Question: I've an XML file that comes from the DB stored proc and from that I need to generate a PDF using XSL FO.Net with Grouping as shown in below image. Can anyone please guide me how to group the columns and the grouped column should not come in the HEADER columns.

Like that i can have 2 levels of grouping. I'm using the below XML and XSL FO to generate it.But not able to group by columns.
'''
<PdfPrinter>
<Reports>
<Header>
<PrintedDate>2016-07-01T15:16:09.473</PrintedDate>
<PrintedBy>Pavan</PrintedBy>
</Header>
<Report>
<Name>S</Name>
<UserName />
<Remarks />
<IPAddress>192.168.1.83</IPAddress>
<DateCreated>2015-10-07T17:48:35.243</DateCreated>
<AppID>OS</AppID>
<AppVersion>0.0.0.2</AppVersion>
<LoginDate>2015-10-07T17:48:05.380</LoginDate>
<LogoutDate>1900-01-01T00:00:00</LogoutDate>
</Report>
<Report>
<Name>S</Name>
<UserName />
<Remarks />
<IPAddress>192.168.1.83</IPAddress>
<DateCreated>2015-10-07T17:49:36.107</DateCreated>
<AppID>OS</AppID>
<AppVersion>0.0.0.2</AppVersion>
<LoginDate>2015-10-07T17:49:26.287</LoginDate>
<LogoutDate>1900-01-01T00:00:00</LogoutDate>
</Report>
</Reports>
</PdfPrinter>
'''
XSLT:
'''
<xsl:stylesheet version="2.0" xmlns:xsl="http://www.w3.org/1999/XSL/Transform"
xmlns:msxsl="urn:schemas-microsoft-com:xslt"
xmlns:ext="http://exslt.org/common"
xmlns:utilityExtension="pdfprinter:extensions:utility"
exclude-result-prefixes="msxsl utilityExtension">
<!--<xsl:output method="xml" indent="yes" omit-xml-declaration="yes" encoding="utf-8"/>-->
<xsl:template match="/">
<xsl:variable name="columnFontSize">12pt</xsl:variable>
<xsl:variable name="columnFontType">Helvetica</xsl:variable>
<xsl:variable name="headerPrintedBy">Printed By</xsl:variable>
<xsl:variable name="headerPrintedDate">Printed Date</xsl:variable>
<xsl:variable name="headerReportID">Report ID</xsl:variable>
<xsl:variable name="logo" select="utilityExtension:MapPath('~/App_Data/Resources/IMAGES/logo.jpg')"/>
<fo:root xmlns:fo="http://www.w3.org/1999/XSL/Format">
<!-- defines the layout master -->
<fo:layout-master-set>
<fo:simple-page-master master-name="all-pages" page-width="1600pt" page-height="1190pt">
<fo:region-body region-name="xsl-region-body" column-gap="0.250in" margin="0.7in" margin-left="0.7in"/>
<fo:region-before region-name="xsl-region-before" display-align="after" extent="0.700in" />
<fo:region-after region-name="xsl-region-after" extent="0.700in"/>
</fo:simple-page-master>
<fo:page-sequence-master master-name="default-sequence">
<fo:repeatable-page-master-reference master-reference="all-pages"/>
</fo:page-sequence-master>
</fo:layout-master-set>
<!-- starts actual layout -->
<fo:page-sequence master-reference="default-sequence">
<fo:static-content border-bottom-width="1pt" border-bottom-style="solid" border-bottom-color="rgb(192,192,192)" flow-name="xsl-region-before" font-size="10pt" font-family="Helvetica">
<fo:block color="rgb(105,105,105)" text-align-last="justify">
</fo:block>
</fo:static-content>
<fo:static-content border-top-width="1pt" width="1000pt" border-top-style="solid" border-top-color="rgb(192,192,192)" padding-top="2pt" flow-name="xsl-region-after" font-size="10pt" font-family="Helvetica">
<fo:table table-layout="fixed" width="500pt">
<fo:table-column column-width="proportional-column-width(4)"/>
<fo:table-column column-width="proportional-column-width(1)"/>
<fo:table-body>
<fo:table-row>
<fo:table-cell>
<fo:block text-align="right" color="rgb(105,105,105)">&#160;</fo:block>
</fo:table-cell>
</fo:table-row>
</fo:table-body>
</fo:table>
</fo:static-content>
<fo:flow flow-name="xsl-region-body" font-size="10pt" font-family="Helvetica">
<fo:block>
<fo:table border-collapse="collapse" width="1200pt" table-layout="auto" margin-top="-0.002in">
<fo:table-column column-width="proportional-column-width(55)" column-number="1"/>
<fo:table-column column-width="proportional-column-width(45)" column-number="2"/>
<fo:table-body>
<fo:table-row>
<fo:table-cell>
<fo:block color="rgb(0,0,128)" font-size="16pt" font-weight="bold">&#160;</fo:block>
<fo:block color="rgb(0,0,128)" font-weight="bold"></fo:block>
<fo:block color="rgb(0,0,0)" font-weight="bold" font-family="{$columnFontType}" font-size="{$columnFontSize}">
<fo:external-graphic src="{$logo}"/>&#160;&#160;&#160;&#160;
<fo:block>
<xsl:value-of select="$headerOrgName"/>
</fo:block>
</fo:block>
<fo:block color="rgb(0,0,128)" font-weight="bold">&#160;&#160;&#160;&#160;</fo:block>
<fo:block color="rgb(0,0,0)" font-weight="bold" font-family="{$columnFontType}" font-size="{$columnFontSize}">
<xsl:value-of select="$headerReportID"/>
</fo:block>
<fo:block>
<xsl:value-of select="/PdfPrinter/Reports/Header/ReportID" />
</fo:block>
</fo:table-cell>
<fo:table-cell>
<fo:block text-align="left">
<fo:inline font-weight="bold" font-family="{$columnFontType}" font-size="{$columnFontSize}">
<xsl:value-of select="$headerPrintedBy"/> :
</fo:inline>
<fo:block>
<xsl:value-of select="/PdfPrinter/Reports/Header/PrintedBy" />
</fo:block>
</fo:block>
<fo:block text-align="left">
<fo:inline font-weight="bold" font-family="{$columnFontType}" font-size="{$columnFontSize}">
<xsl:value-of select="$headerPrintedDate"/> :
</fo:inline>
<fo:block>
<xsl:value-of select="/PdfPrinter/Reports/Header/PrintedDate" />
</fo:block>
</fo:block>
</fo:table-cell>
</fo:table-row>
</fo:table-body>
</fo:table>
<fo:block/>
</fo:block>
<fo:block text-align="center">
<fo:table border-bottom-width="5pt" font-weight="bold" inline-progression-dimension="auto" table-layout="auto" border-bottom-color="rgb(51,51,153)" border-collapse="collapse">
<fo:table-column column-number="1"/>
<fo:table-body>
<fo:table-row border-bottom-color="rgb(0,0,255)" display-align="before">
<fo:table-cell border-bottom-width="3pt" border-bottom-style="solid" border-bottom-color="rgb(51,51,153)" padding="2pt" text-align="left">
<fo:block text-align="center" font-size="12pt" font-weight="bold" font-family="Helvetica" border-bottom="10pt "></fo:block>
<fo:block>
<xsl:value-of select="/PdfPrinter/Reports/Header/ReportTitle" />
</fo:block>
<fo:block border-bottom-width="10pt" text-align="center"/>
</fo:table-cell>
</fo:table-row>
</fo:table-body>
</fo:table>
</fo:block>
<fo:block font-size="18pt"
font-family="sans-serif"
line-height="24pt"
space-after.optimum="15pt"
background-color="blue"
color="white"
text-align="center"
padding-top="3pt">
Users Report
</fo:block>
<fo:block text-align="center">
<!-- table start -->
<fo:table border-bottom-width="5pt" width="1200pt" border-bottom-color="rgb(0,51,102)" border-collapse="collapse" background-color="rgb(255,255,255)">
<!--table header-->
<xsl:for-each select="/PdfPrinter/Reports/Report[1]/*">
<fo:table-column column-width="proportional-column-width(4.77)"/>
</xsl:for-each>
<fo:table-header>
<fo:table-row height="20.81pt" display-align="center" overflow="hidden">
<xsl:for-each select="/PdfPrinter/Reports/Report[1]/*">
<fo:table-cell text-align="center" border-left-color="rgb(0, 0, 0)" border-left-style="solid" border-left-width="1pt" border-right-color="rgb(0, 0, 0)" border-right-style="solid" border-right-width="1pt" border-top-color="rgb(0, 0, 0)" border-top-style="solid" border-top-width="1pt" border-bottom-color="rgb(0, 0, 0)" border-bottom-style="solid" border-bottom-width="1pt" padding-left="2pt" padding-right="2pt" padding-top="2pt" padding-bottom="2pt">
<fo:block color="rgb(0,0,0)" text-align="center" font-weight="normal" font-family="{$columnFontType}" font-size="{$columnFontSize}">
<xsl:value-of select="name()"/>
</fo:block>
</fo:table-cell>
</xsl:for-each>
</fo:table-row>
</fo:table-header>
<!--table body-->
<fo:table-body>
<xsl:for-each select="PdfPrinter/Reports/Report">
<fo:table-row display-align="before">
<xsl:for-each select="*">
<fo:table-cell text-align="center" border-top-color="rgb(0, 0, 0)" border-top-style="solid" border-left-width="1pt" border-right-width="1pt" border-top-width="1pt" border-bottom-width="1pt" padding-left="2pt" padding-right="2pt" padding-top="2pt" padding-bottom="2pt">
<fo:block>
<xsl:value-of select="."/>
</fo:block>
</fo:table-cell>
</xsl:for-each>
</fo:table-row>
</xsl:for-each>
</fo:table-body>
</fo:table>
<!-- table end -->
</fo:block>
</fo:flow>
</fo:page-sequence>
</fo:root>
</xsl:template>
</xsl:stylesheet>
'''
I'm able to generate columns dynamically, But need to group by columns and display the result as shown in the above attached image. Please help me out.
Thanks in advance!
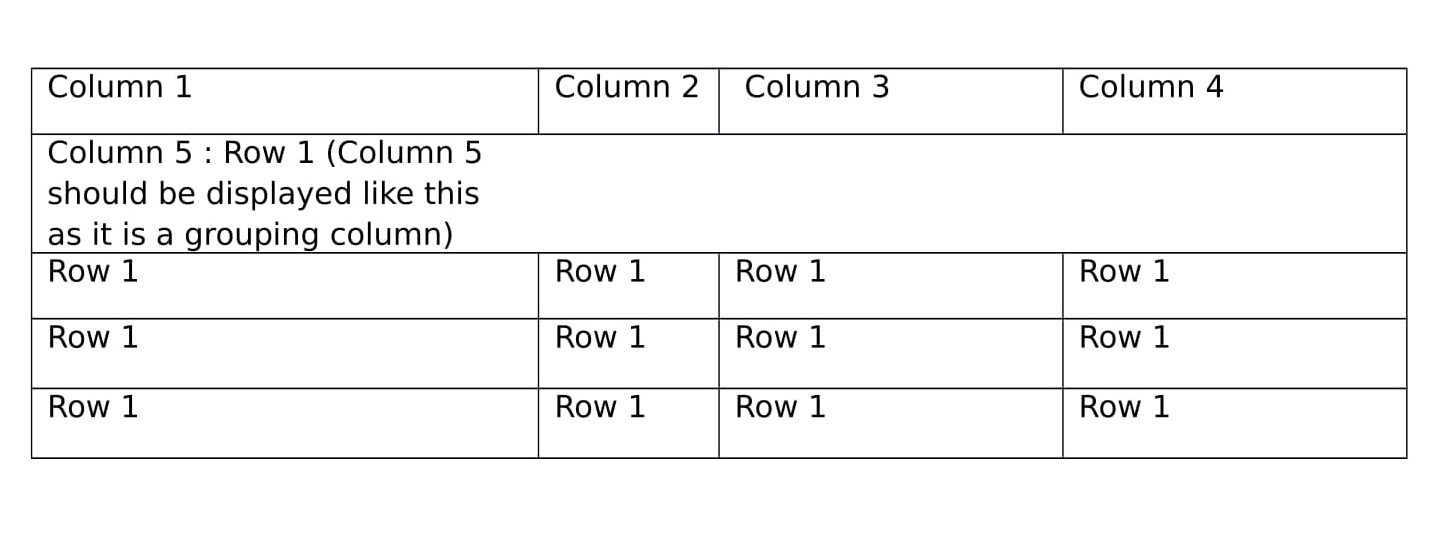
Answer: Since you're using XSLT 2.0, you can use 'xsl:for-each-group' to group the 'Report'. You also need to not consider the 'Name' elements when generating 'fo:table-column' and 'fo:table-cell' and when spanning the whole row.
'''
<fo:table border-bottom-width="5pt" width="1200pt" border-bottom-color="rgb(0,51,102)" border-collapse="collapse" background-color="rgb(255,255,255)">
<!--table header-->
<xsl:for-each select="/PdfPrinter/Reports/Report[1]/(* except Name)">
<fo:table-column column-width="proportional-column-width(4.77)"/>
</xsl:for-each>
<fo:table-header>
<fo:table-row height="20.81pt" display-align="center" overflow="hidden">
<xsl:for-each select="/PdfPrinter/Reports/Report[1]/(* except Name)">
<fo:table-cell text-align="center" border="rgb(0, 0, 0) solid 1pt" padding="2pt">
<fo:block color="rgb(0,0,0)" text-align="center" font-weight="normal" font-family="{$columnFontType}" font-size="{$columnFontSize}">
<xsl:value-of select="name()"/>
</fo:block>
</fo:table-cell>
</xsl:for-each>
</fo:table-row>
</fo:table-header>
<!--table body-->
<fo:table-body>
<xsl:for-each-group select="PdfPrinter/Reports/Report"
group-adjacent="Name">
<fo:table-row>
<fo:table-cell number-columns-spanned="{count(*) - 1}">
<fo:block><xsl:apply-templates select="Name" /></fo:block>
</fo:table-cell>
</fo:table-row>
<xsl:for-each select="current-group()">
<fo:table-row display-align="before">
<xsl:for-each select="* except Name">
<fo:table-cell text-align="center" border-top-color="rgb(0, 0, 0)" border-top-style="solid" border-width="1pt" padding="2pt">
<fo:block>
<xsl:value-of select="."/>
</fo:block>
</fo:table-cell>
</xsl:for-each>
</fo:table-row>
</xsl:for-each>
</xsl:for-each-group>
</fo:table-body>
</fo:table>
'''
---
To use Muenchian Grouping with an XSLT 1.0 processor:
Change 'version="2.0"'' to ''version="1.0"'' so there's less confusion about which XSLT version you are using.
Add this at the top level, e.g., after the 'xsl:output':
'''
<xsl:key name="Report" match="Report" use="Name" />
'''
Use this:
'''
<fo:table border-bottom-width="5pt" width="1200pt" border-bottom-color="rgb(0,51,102)" border-collapse="collapse" background-color="rgb(255,255,255)">
<!--table header-->
<xsl:for-each select="/PdfPrinter/Reports/Report[1]/*[local-name() != 'Name']">
<fo:table-column column-width="proportional-column-width(4.77)"/>
</xsl:for-each>
<fo:table-header>
<fo:table-row height="20.81pt" display-align="center" overflow="hidden">
<xsl:for-each select="/PdfPrinter/Reports/Report[1]/*[local-name() != 'Name']">
<fo:table-cell text-align="center" border="rgb(0, 0, 0) solid 1pt" padding="2pt">
<fo:block color="rgb(0,0,0)" text-align="center" font-weight="normal" font-family="{$columnFontType}" font-size="{$columnFontSize}">
<xsl:value-of select="name()"/>
</fo:block>
</fo:table-cell>
</xsl:for-each>
</fo:table-row>
</fo:table-header>
<!--table body-->
<fo:table-body>
<xsl:for-each select="PdfPrinter/Reports/Report[generate-id() = generate-id(key('Report', Name)[1])]">
<fo:table-row>
<fo:table-cell number-columns-spanned="{count(*) - 1}">
<fo:block><xsl:apply-templates select="Name" /></fo:block>
</fo:table-cell>
</fo:table-row>
<xsl:for-each select="key('Report', Name)">
<fo:table-row display-align="before">
<xsl:for-each select="*[local-name() != 'Name']">
<fo:table-cell text-align="center" border-top-color="rgb(0, 0, 0)" border-top-style="solid" border-width="1pt" padding="2pt">
<fo:block>
<xsl:value-of select="."/>
</fo:block>
</fo:table-cell>
</xsl:for-each>
</fo:table-row>
</xsl:for-each>
</xsl:for-each>
</fo:table-body>
</fo:table>
'''